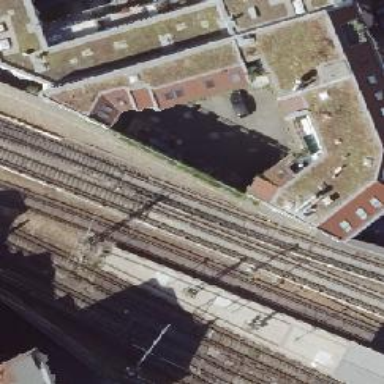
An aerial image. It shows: Bridge over electrified railway tracks with contact lines. The railway tracks are ballast-less.